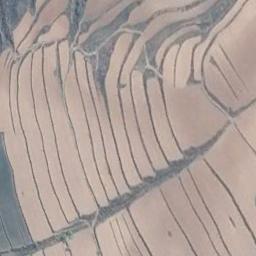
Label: terrace